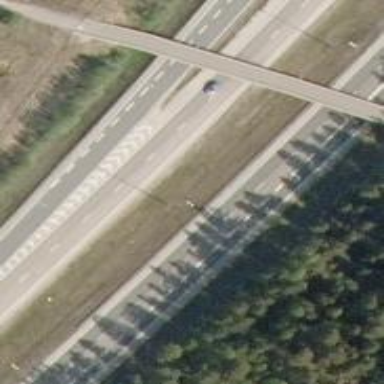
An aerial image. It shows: Motorway junction.